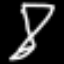
Label: hourglass